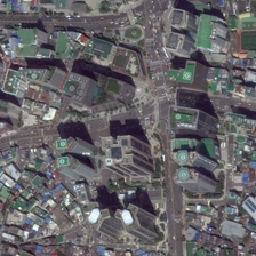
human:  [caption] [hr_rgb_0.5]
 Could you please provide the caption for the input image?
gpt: There are several amusement parks and gardens in the center of the business district.

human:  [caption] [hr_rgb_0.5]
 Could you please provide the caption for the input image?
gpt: There are more playgrounds and more plantations in the middle of the business district.

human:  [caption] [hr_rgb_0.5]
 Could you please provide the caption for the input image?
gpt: There are many amusement parks and plantations in the center of the business district.

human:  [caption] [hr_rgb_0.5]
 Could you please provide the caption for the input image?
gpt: There are several amusement parks and more plantations in the center of the business district.

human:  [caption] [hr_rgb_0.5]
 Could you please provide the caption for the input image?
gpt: There are more amusement parks and more plantations in the center of the business district.